Question: I have a change method on my NEAR AssemblyScript Contract, which I'm calling from my front end (browser) code. The user is already signed in and can read the view methods on the contract. It's only after trying to call the method that the user is prompted with the NEAR Wallet requesting authorization.
How can I call the change method without receiving the prompt to request permission again?

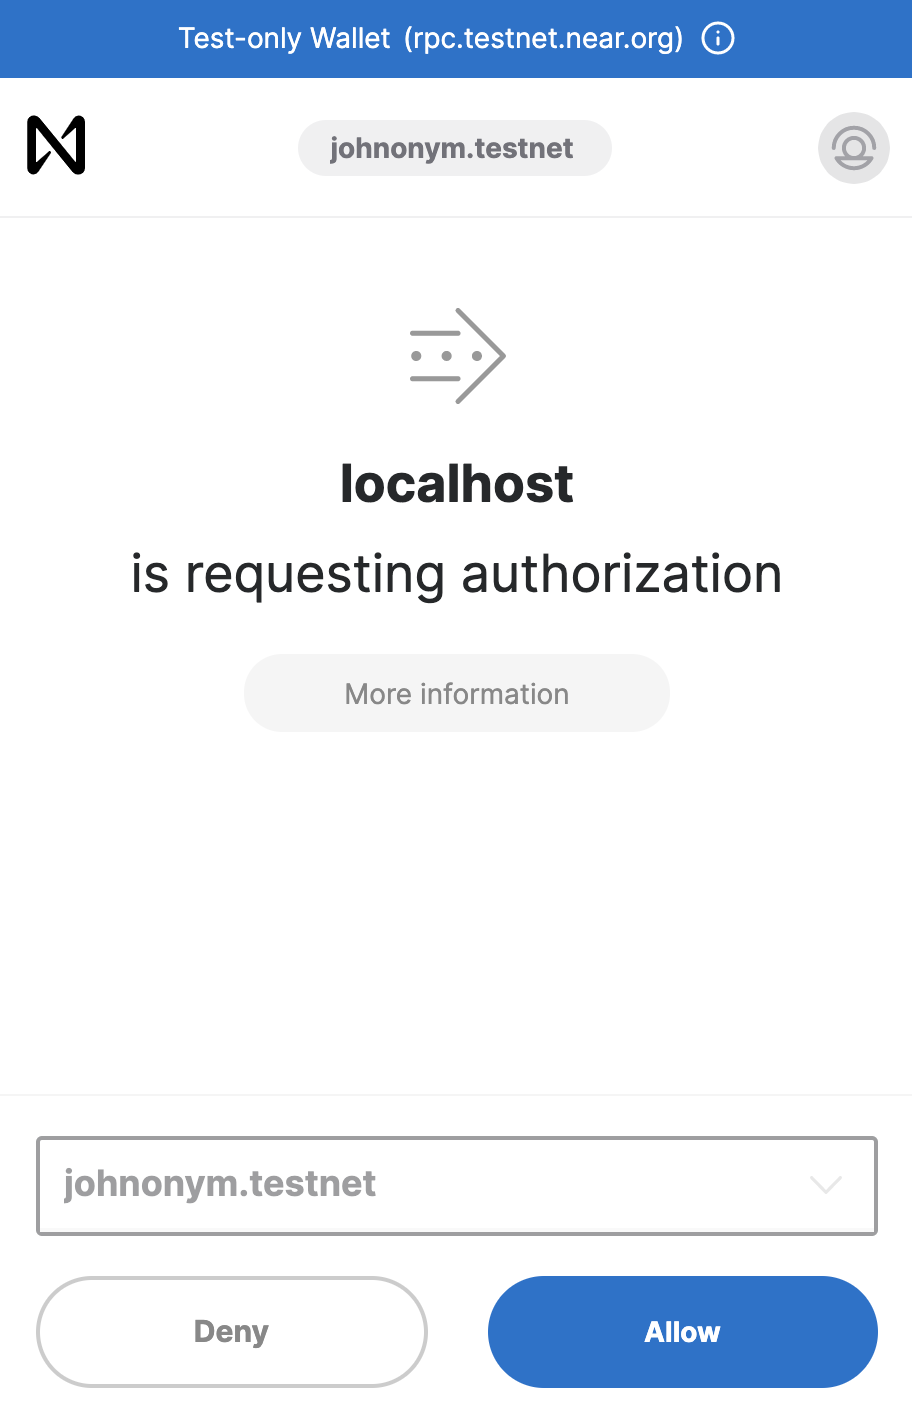
Answer: You can also see some examples here:
- <URL>
There's basically 2 interfaces here:
'''
// pass the contract name (as you did)
wallet.requestSignIn('dev-1634098284641-40067785396400');
'''
'''
// pass an object with contract and empty list of methods
wallet.requestSignIn({
contractId: 'dev-1634098284641-40067785396400',
methodNames: []
});
'''
'''
// add a list of methods to constrain what you can call
wallet.requestSignIn({
contractId: 'dev-1634098284641-40067785396400',
methodNames: ['write']
});
'''